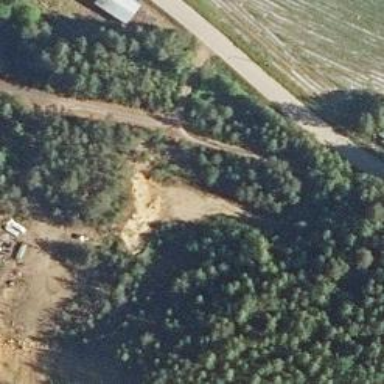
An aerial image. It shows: Quarry primarily extracting sand.